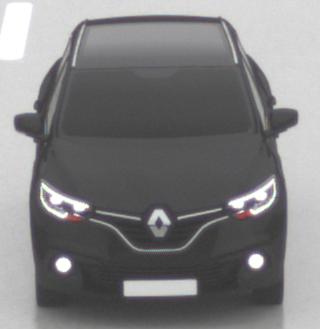
Make: Renault
Model: Kadjar ENERGY TCe 130
Detailed model: Kadjar
Model produced from: 2015/05
Model produced until: 2018/08
Doors: 5
Color: black
Road condition: wet road
Daytime: midday
Contrast: low contrast